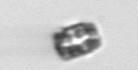
Label: Thalassiosira